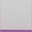
Piece: xx